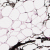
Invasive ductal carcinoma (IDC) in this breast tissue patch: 0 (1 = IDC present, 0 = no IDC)